Interaction volume radius: 10 \u00c5
Interaction volume height: 15 \u00c5
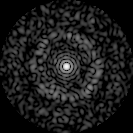
Disorder parameter: 0.8429